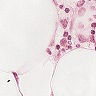
Metastatic tissue present: no